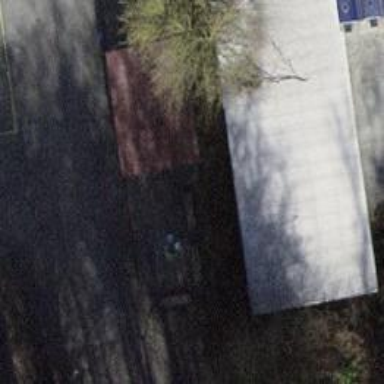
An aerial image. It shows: Building serving as recycling center.